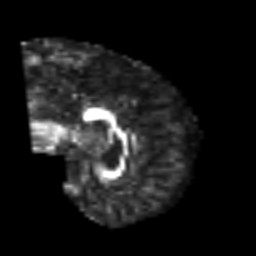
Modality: FA
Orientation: sagittal
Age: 55
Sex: male
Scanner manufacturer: siemens
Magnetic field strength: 3 T
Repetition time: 6.1 s
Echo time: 0.101 s